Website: slack
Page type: newsletter-management
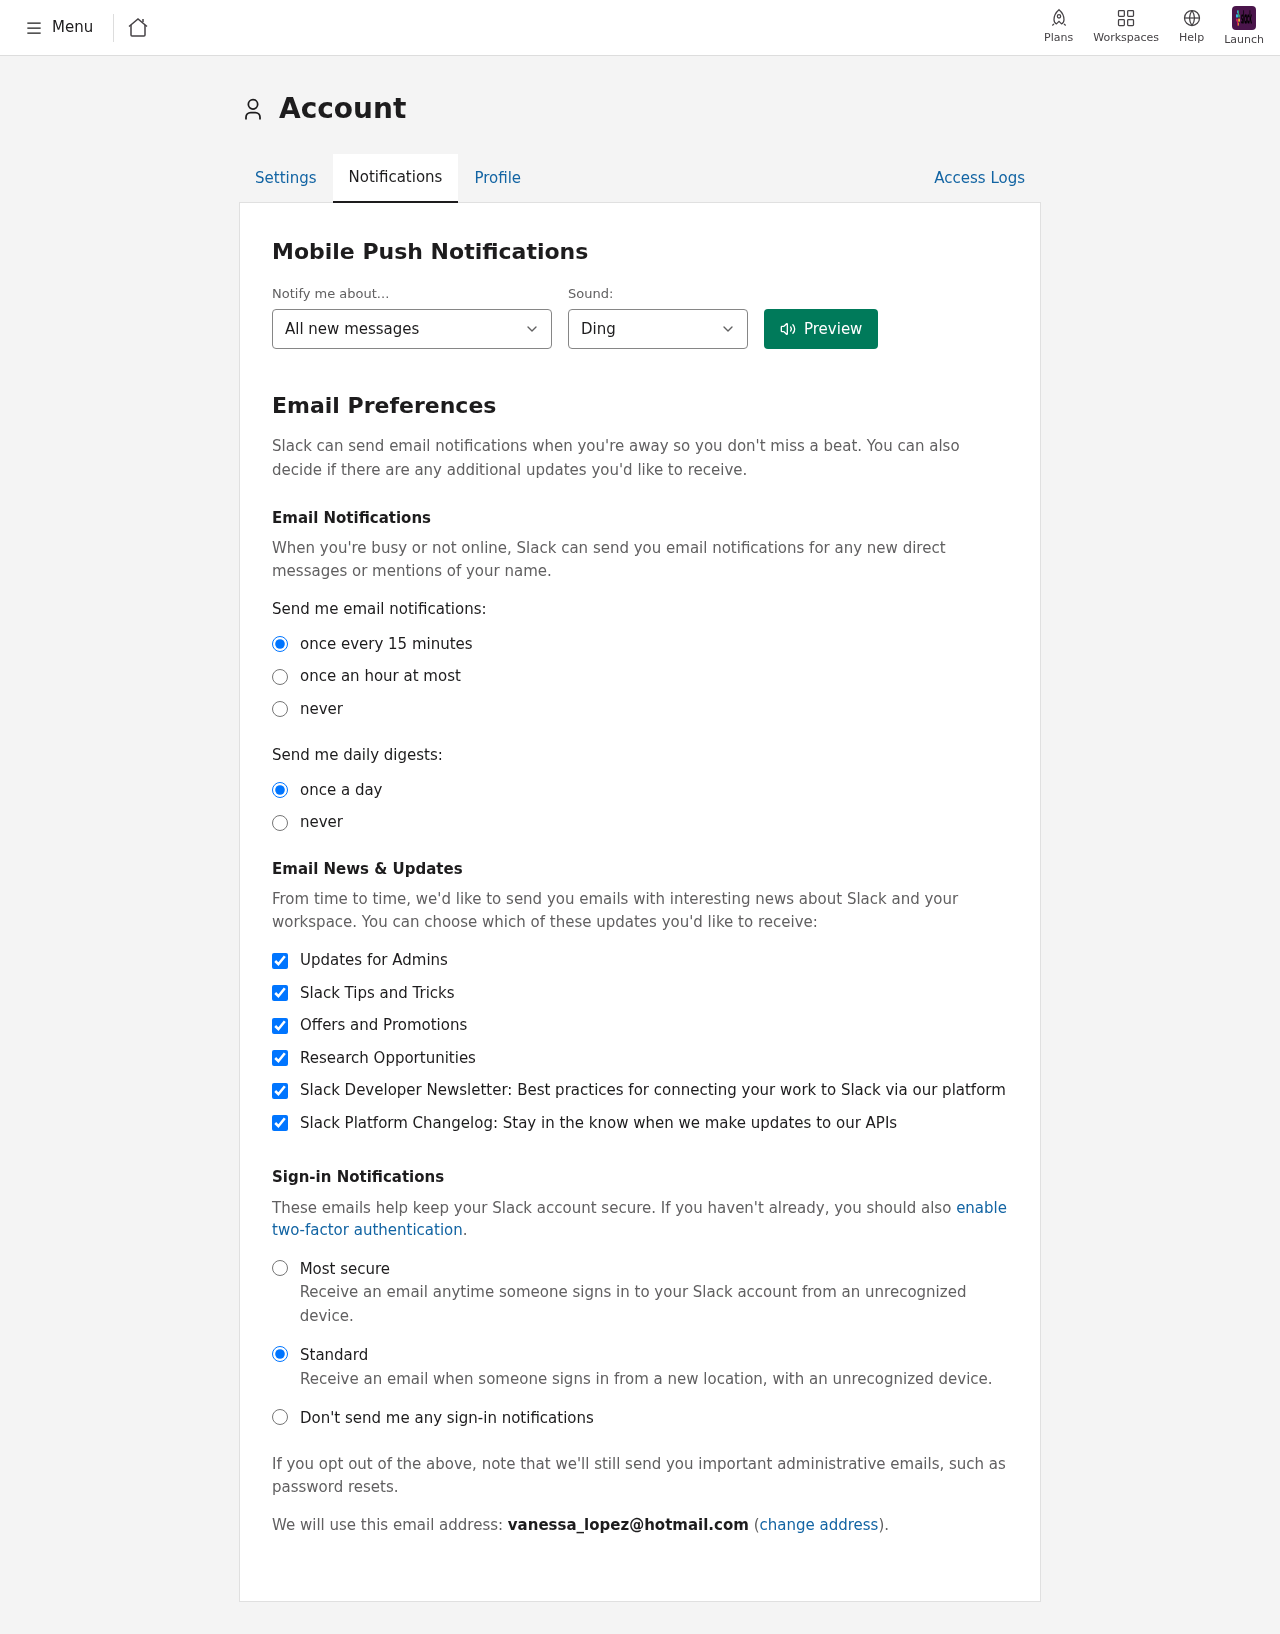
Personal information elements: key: PII_EMAIL
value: vanessa_lopez@hotmail.com